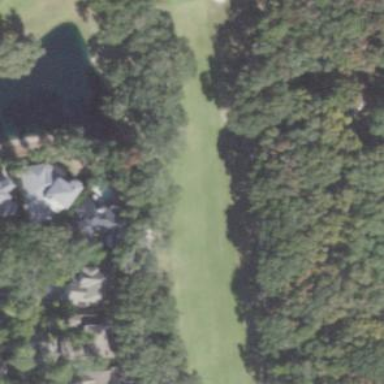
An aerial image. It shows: Golf fairway in the image.